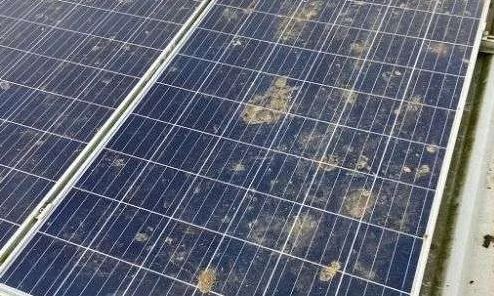
Label: Bird-drop